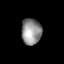
Tissue: lung
Cell type: Epithelial cells
Senescence score: 0.2206
Nuclear area (px): 511
Mean DAPI intensity: 144.436